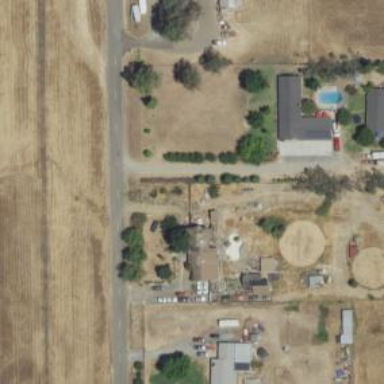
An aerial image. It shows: Driveway.